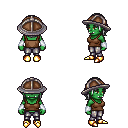
a pixel art fantasy rpg character, female body template, orc, green skin, brown pirate shirt, metal pants, white long bangs hairstyle, chain helm, white cloth bracers, gold boots, four views (front, back, left, right), 2x2 character sprite sheet, small pixel art, hard edges, no anti-aliasing